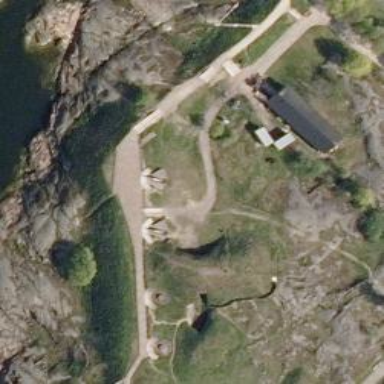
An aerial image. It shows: Military attraction featuring historic bunker with cannon.